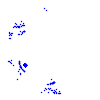
Particle: proton